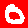
Digit: 0